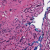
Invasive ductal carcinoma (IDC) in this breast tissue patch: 0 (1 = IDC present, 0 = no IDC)